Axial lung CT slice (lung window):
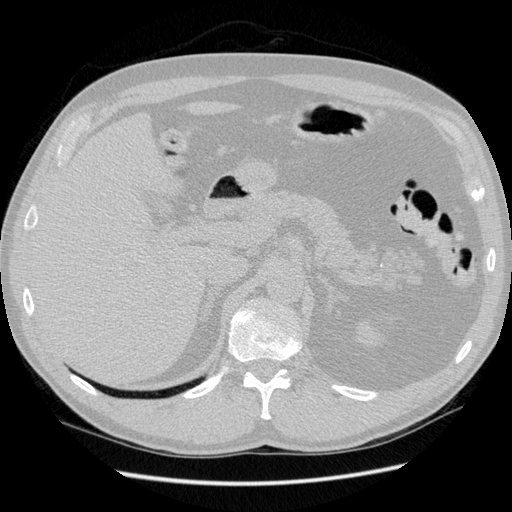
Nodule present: no